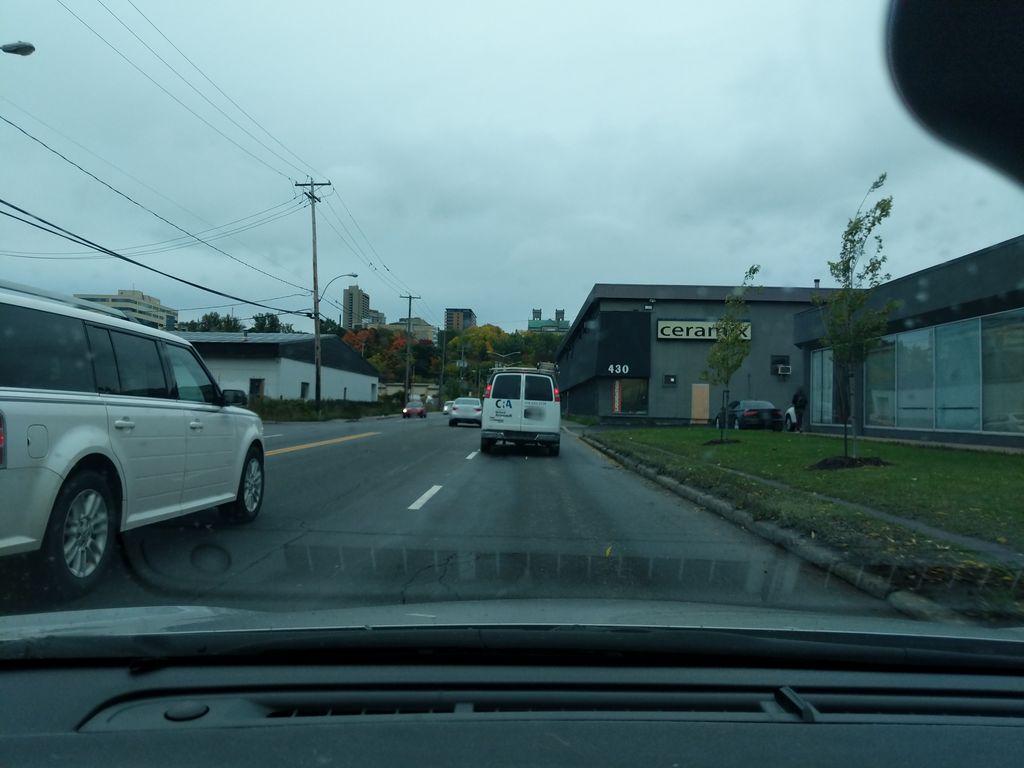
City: quebec_city